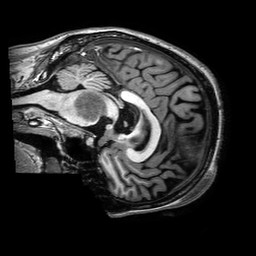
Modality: T1w
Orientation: sagittal
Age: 46
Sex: female
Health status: ill
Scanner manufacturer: philips
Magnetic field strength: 3 T
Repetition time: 0.006628 s
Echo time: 0.002977 s